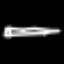
Label: pencil